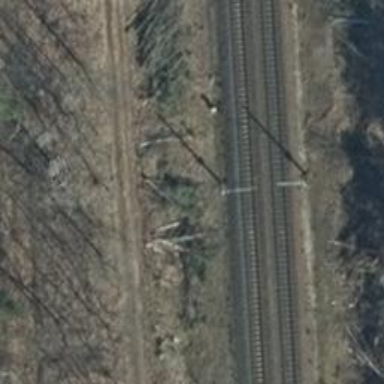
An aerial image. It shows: Milestone along the railway track with catenary mast.